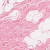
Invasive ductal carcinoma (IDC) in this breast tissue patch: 0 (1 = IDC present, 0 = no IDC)